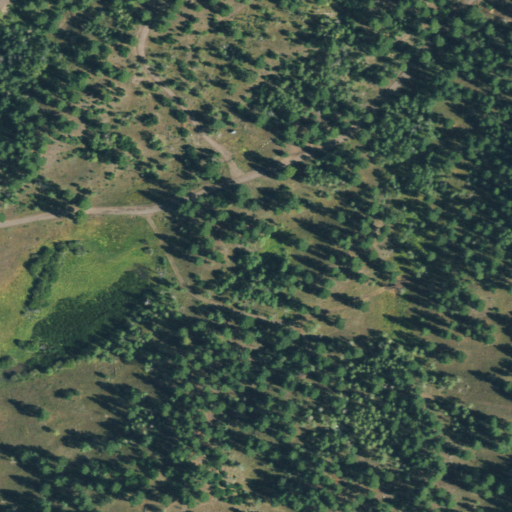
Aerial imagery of plain(s) in Colorado named Weisel Flat containing evergreen forest, shrub, woody wetlands, herbaceous wetlands, pasture, and deciduous forest